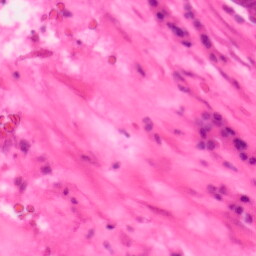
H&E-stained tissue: Colon